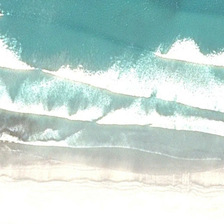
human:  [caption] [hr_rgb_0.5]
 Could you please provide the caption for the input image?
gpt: white waves of ocean are next to white beach .

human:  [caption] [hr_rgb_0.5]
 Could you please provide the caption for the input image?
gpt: the sea waves shine with splendor .

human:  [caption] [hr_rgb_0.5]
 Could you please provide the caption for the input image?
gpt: white waves of ocean are next to white beach .

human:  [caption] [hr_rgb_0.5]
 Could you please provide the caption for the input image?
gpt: the sea waves shine with splendor .

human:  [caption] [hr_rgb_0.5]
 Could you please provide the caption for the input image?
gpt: white waves of ocean are next to white beach .